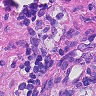
Metastatic tissue present: no